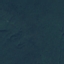
Land use / land cover class: Forest